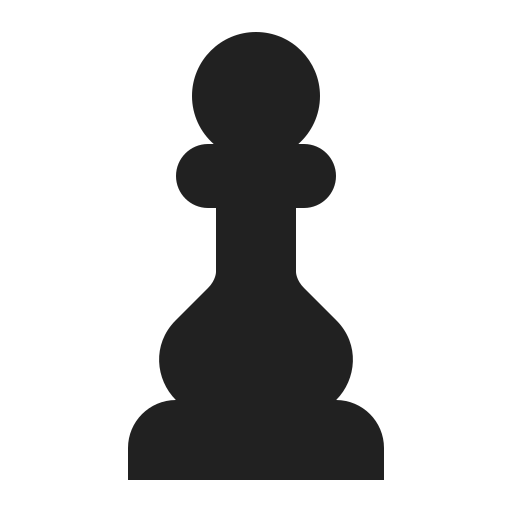
chess pawn high contrast